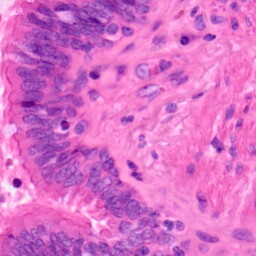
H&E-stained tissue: Lung